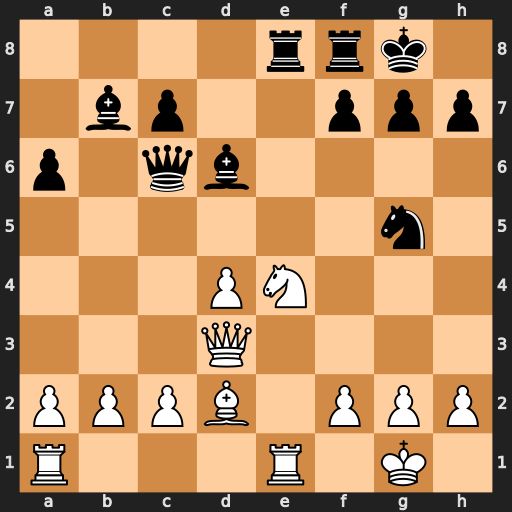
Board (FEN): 4rrk1/1bp2ppp/p1qb4/6n1/3PN3/3Q4/PPPB1PPP/R3R1K1
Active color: w
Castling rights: -
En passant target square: -
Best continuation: d5 Qxd5 Qxd5